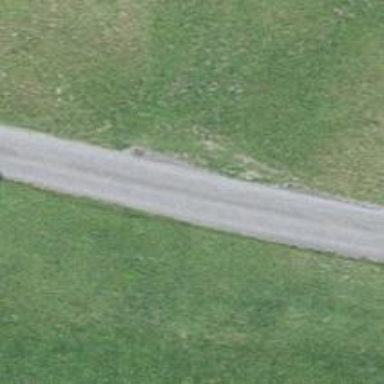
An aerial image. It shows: Passing place on the road.